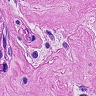
Metastatic tissue present: yes